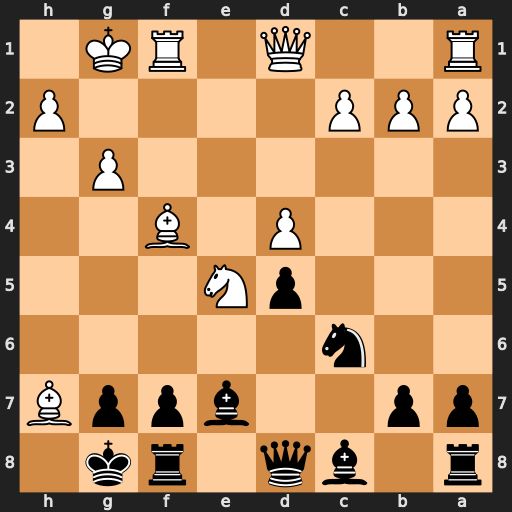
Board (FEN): r1bq1rk1/pp2bppB/2n5/3pN3/3P1B2/6P1/PPP4P/R2Q1RK1
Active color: b
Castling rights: -
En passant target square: -
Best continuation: Kxh7 Qh5+ Kg8 Nxc6 bxc6